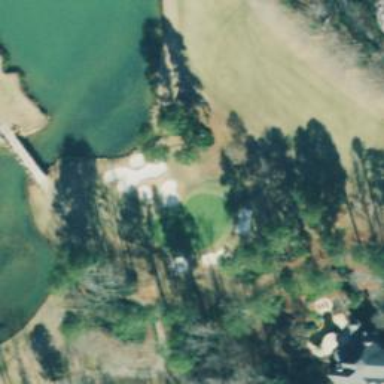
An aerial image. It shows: View of golf hole.